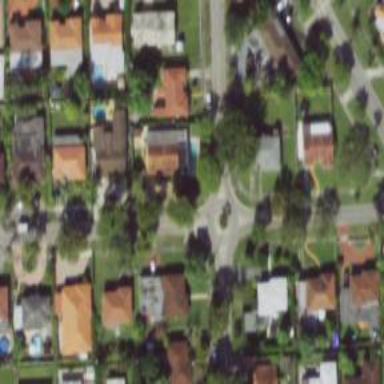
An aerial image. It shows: Residential road with asphalt surface leading up to roundabout.